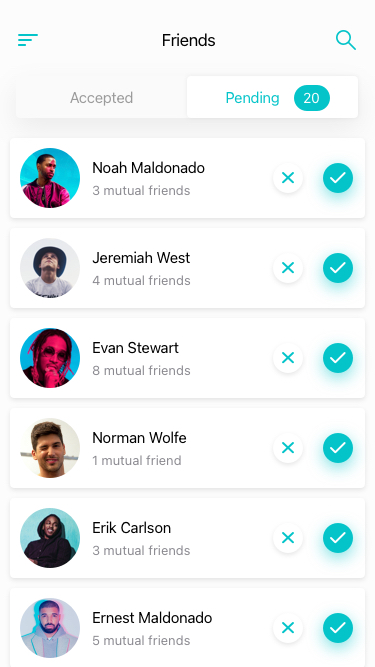
Text in this UI design:
Friends
20
Accepted
Pending
Noah Maldonado
3 mutual friends
Jeremiah West
4 mutual friends
Evan Stewart
8 mutual friends
Norman Wolfe
1 mutual friend
Erik Carlson
3 mutual friends
Ernest Maldonado
5 mutual friends